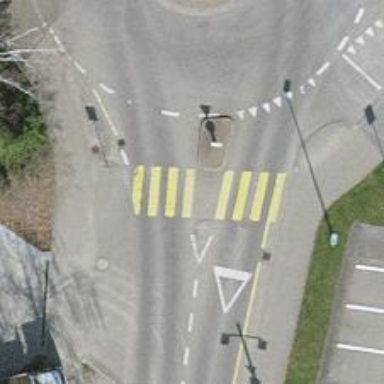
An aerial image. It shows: Uncontrolled zebra crossing with central island.